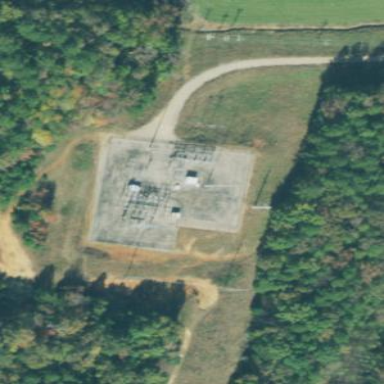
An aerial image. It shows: Substation with power facilities.